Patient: sex M, age 42
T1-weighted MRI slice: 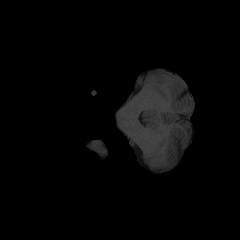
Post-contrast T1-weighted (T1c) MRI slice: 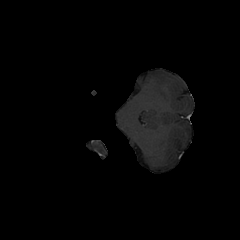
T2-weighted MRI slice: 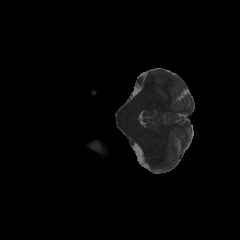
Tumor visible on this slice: no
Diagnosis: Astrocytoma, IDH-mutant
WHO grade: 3